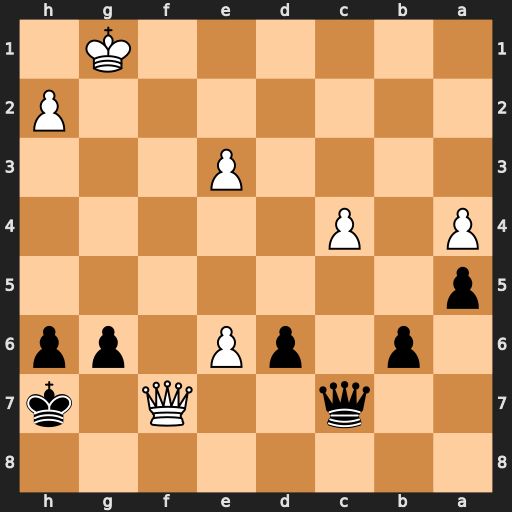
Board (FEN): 8/2q2Q1k/1p1pP1pp/p7/P1P5/4P3/7P/6K1
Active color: b
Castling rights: -
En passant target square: -
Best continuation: Qxf7 exf7 Kg7 f8=R Kxf8